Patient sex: F
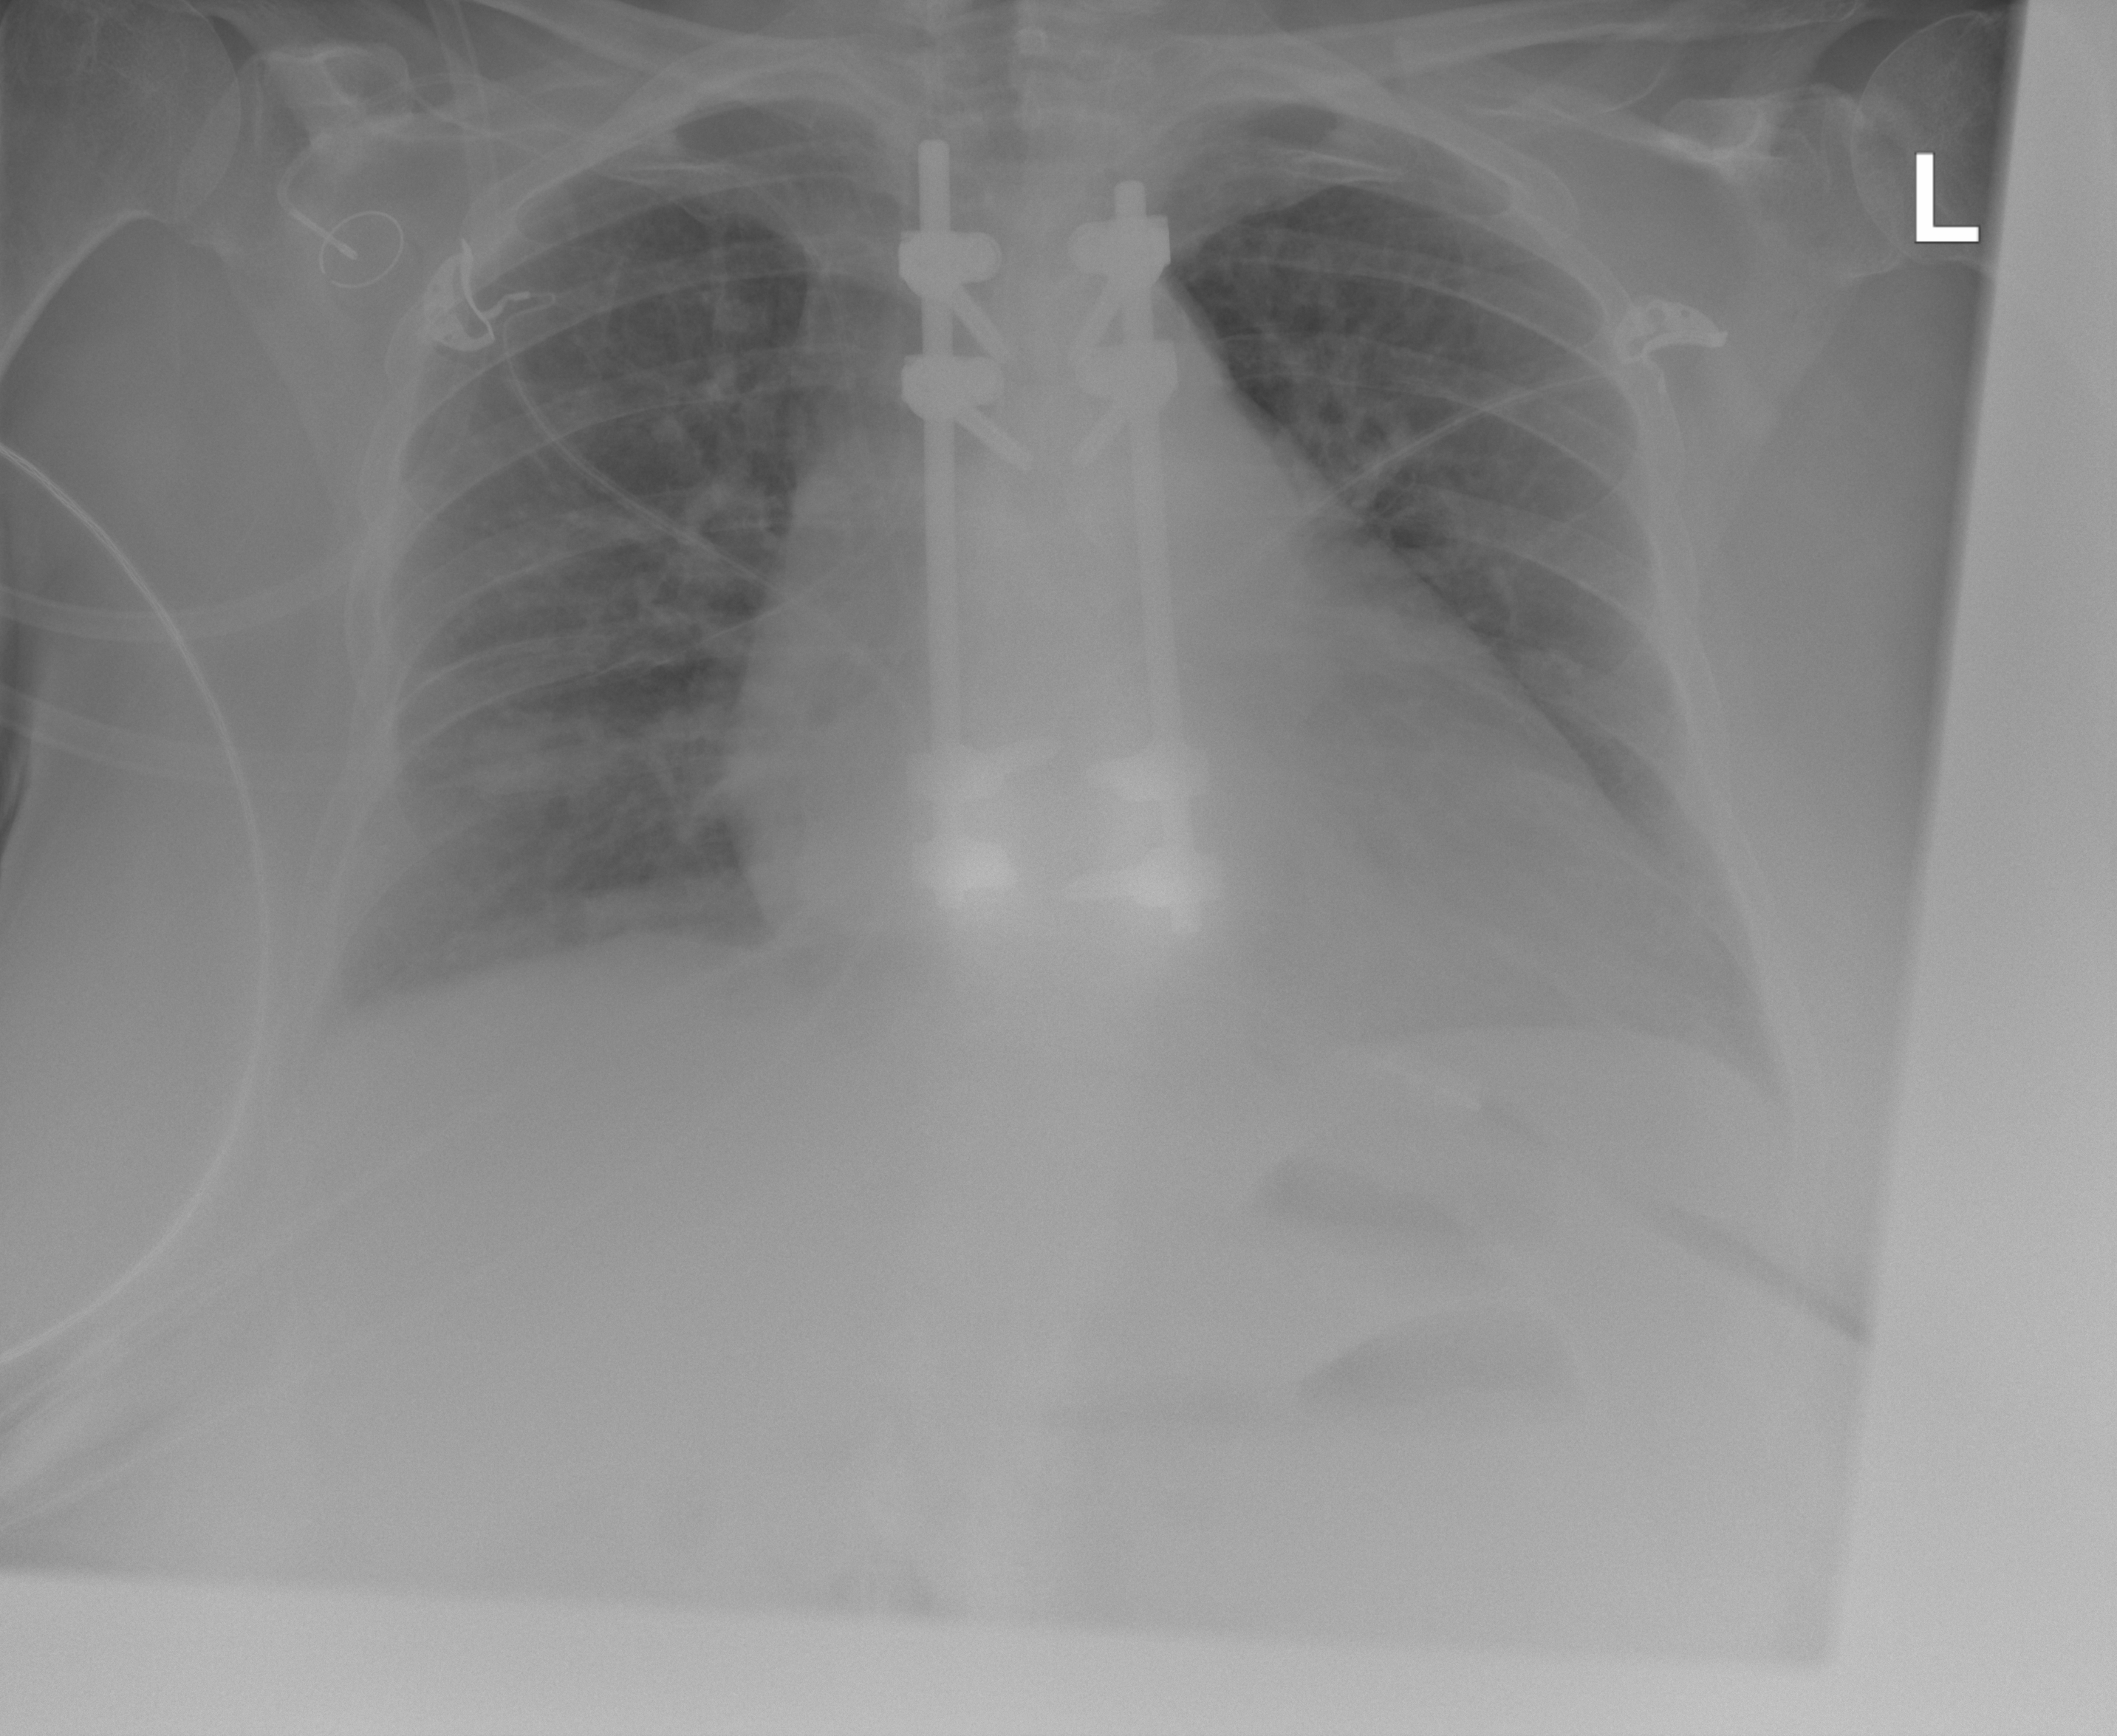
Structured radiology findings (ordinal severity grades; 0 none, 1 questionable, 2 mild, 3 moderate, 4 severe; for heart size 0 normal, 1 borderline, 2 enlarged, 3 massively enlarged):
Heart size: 2
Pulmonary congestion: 2
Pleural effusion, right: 1
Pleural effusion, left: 1
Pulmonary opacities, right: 2
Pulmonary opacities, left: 2
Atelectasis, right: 2
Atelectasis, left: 2